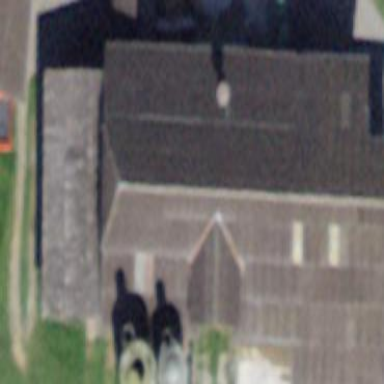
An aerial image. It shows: Rural barn.